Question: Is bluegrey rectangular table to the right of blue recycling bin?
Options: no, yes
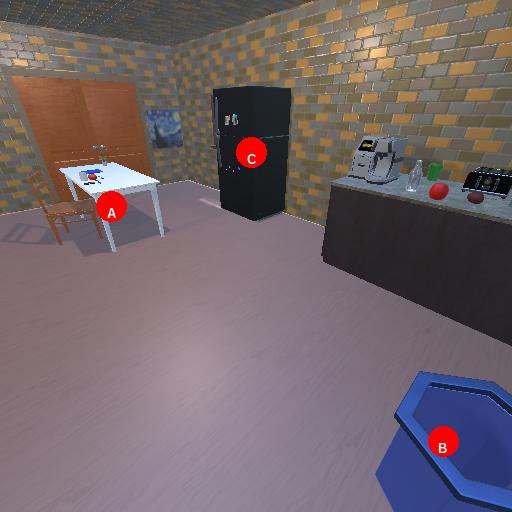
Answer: no